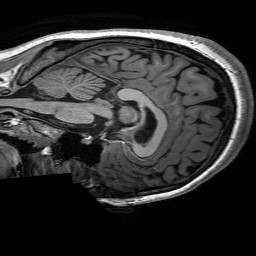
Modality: T1w
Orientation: sagittal
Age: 21
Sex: female
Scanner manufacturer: siemens
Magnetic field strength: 3 T
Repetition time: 2.53 s
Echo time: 0.00227 s